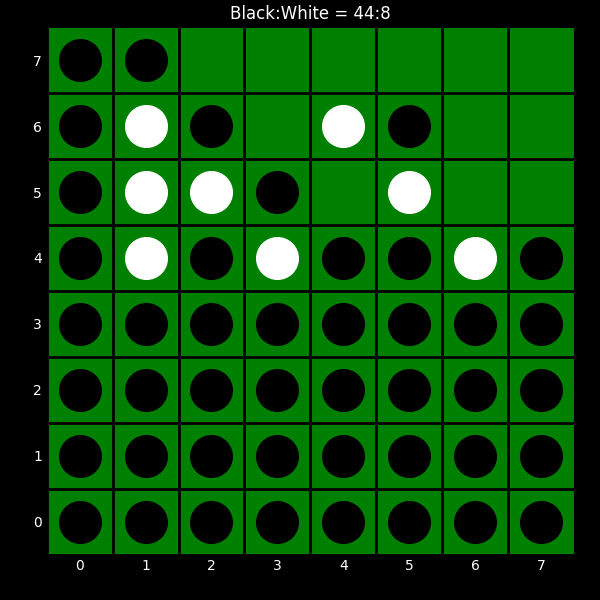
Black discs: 44
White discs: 8